Question: What genre is the show?
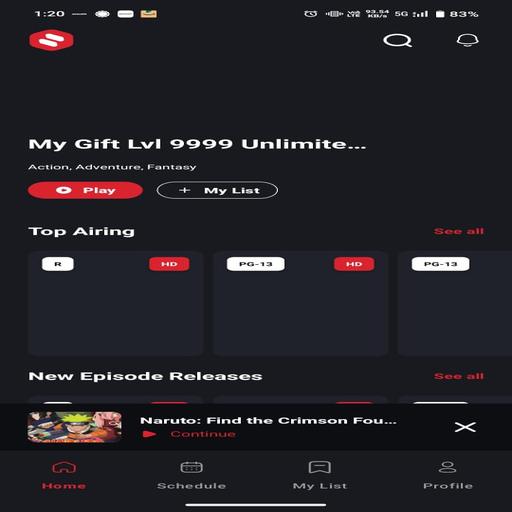
Answer: Action, Adventure,Fantasy